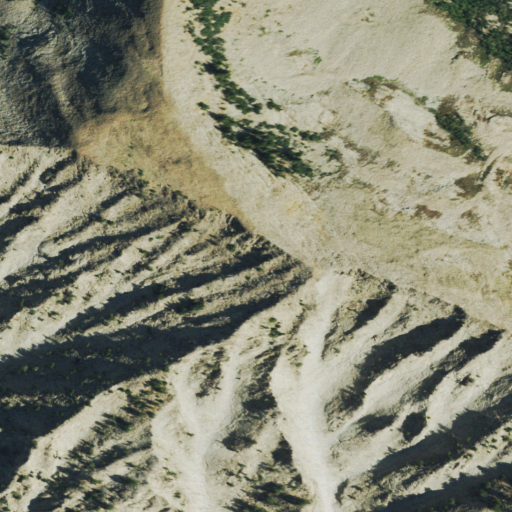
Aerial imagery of mountain in Colorado named Marcellina Mountain containing shrub, barren land, grassland, and evergreen forest